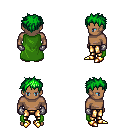
a pixel art fantasy rpg character, male body template, human, dark skin, green cape, gold greaves, green bedhead hairstyle, metal gloves, gold boots, four views (front, back, left, right), 2x2 character sprite sheet, small pixel art, hard edges, no anti-aliasing